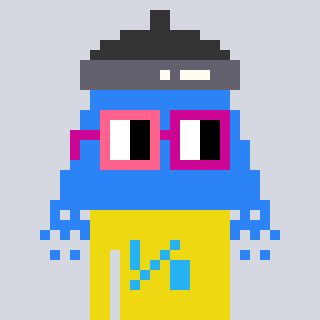
a pixel art character with square pink and red glasses, a shower-shaped head and a yellow-colored body on a cool background